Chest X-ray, AP view. Patient: 54 years old, sex F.
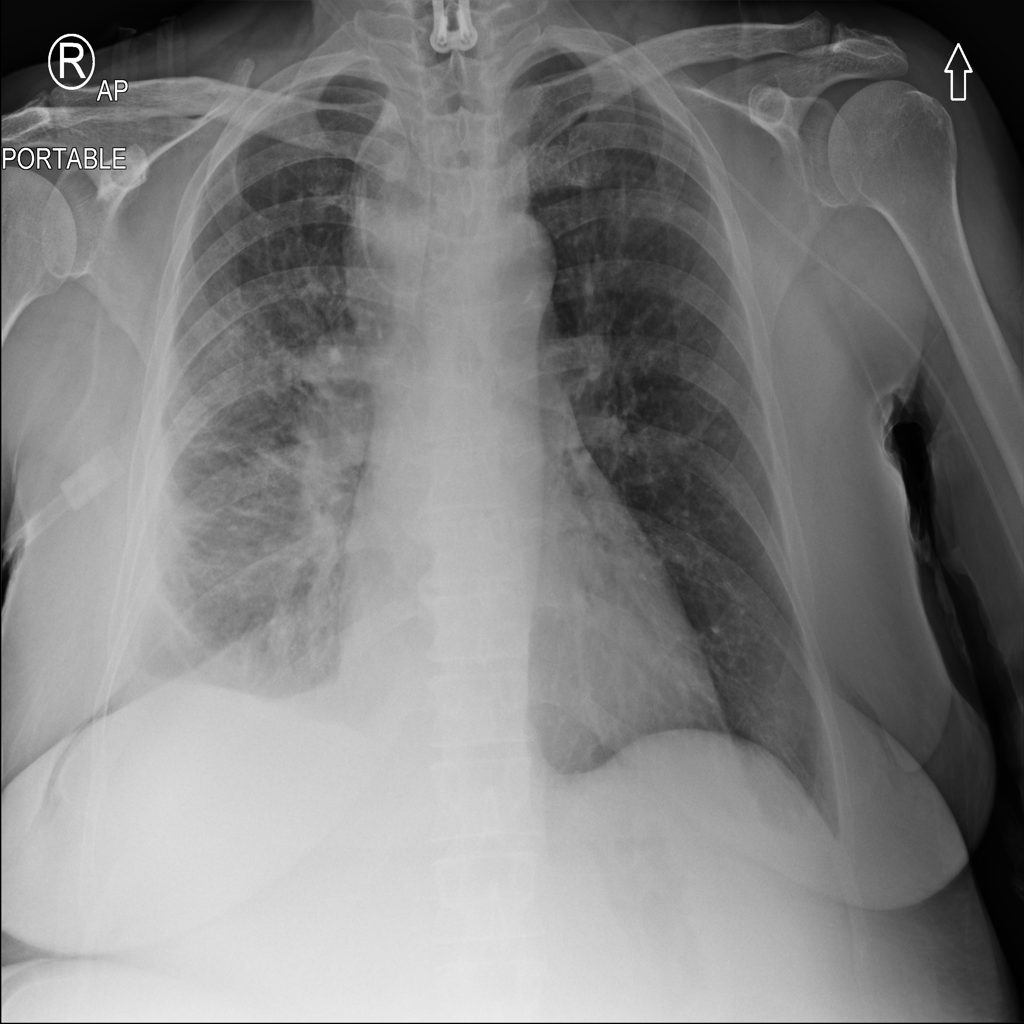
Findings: No Finding